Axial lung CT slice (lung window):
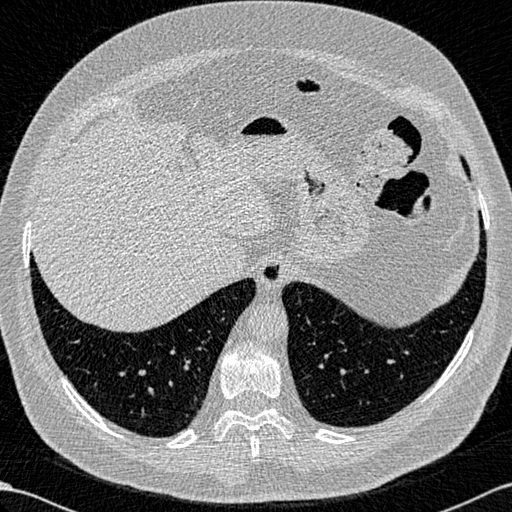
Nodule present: no